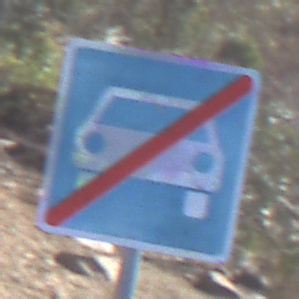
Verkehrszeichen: EndeKraftfahrstrasse
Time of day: MorningAfternoon
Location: Outdoor (Nature)
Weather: Clear
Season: NotSpecified
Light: Natural